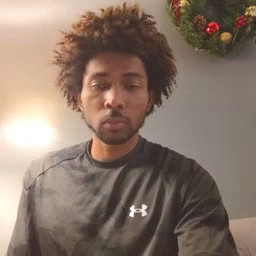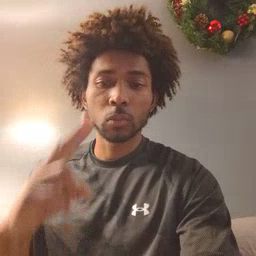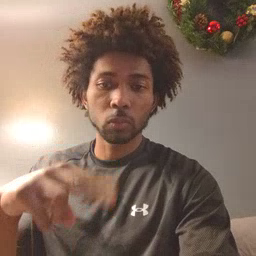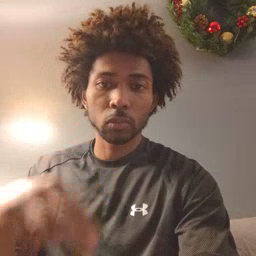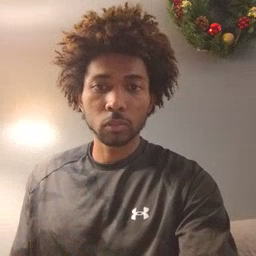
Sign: read